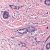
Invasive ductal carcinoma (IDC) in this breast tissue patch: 1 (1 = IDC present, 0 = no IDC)